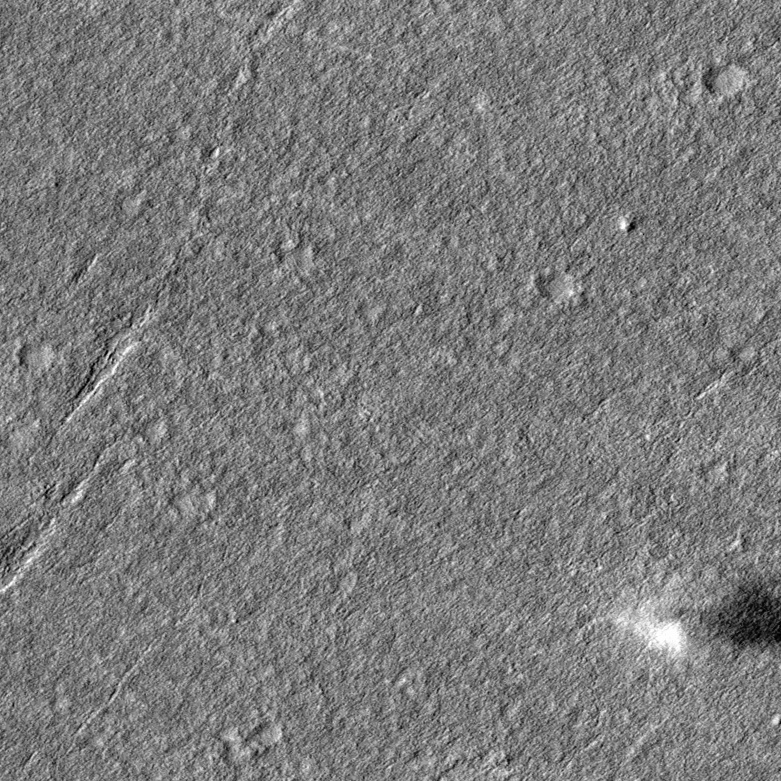
Label: dustdevil